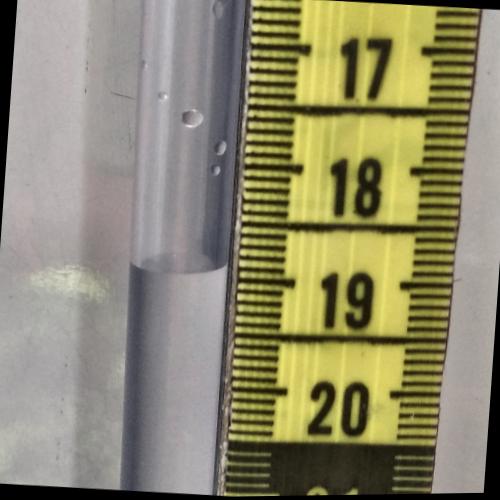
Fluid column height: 18.9 cm